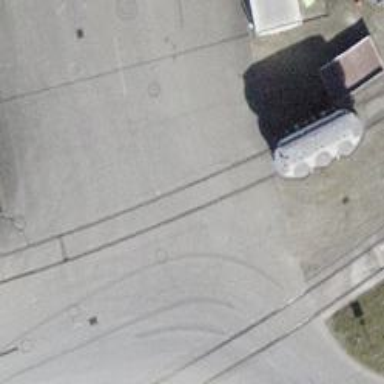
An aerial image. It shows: Level crossing along the railway.